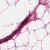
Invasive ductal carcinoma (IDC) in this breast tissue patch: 0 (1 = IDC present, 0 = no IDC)